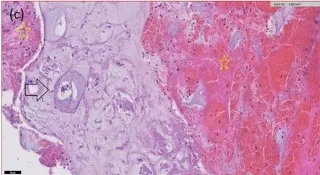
Intramedullary tissue surgically removed. A solid white material mixed with hematoma is observed. (b,c) Histological appearance of the material. Fragments of degenerate cartilaginous tissue (black arrows) consistent with cartilaginous metaplastic degeneration of IVD nucleus pulposus. Adjacent abondant fibrinohemorragic material (yellow stars). Haematoxylin and eosin stain.
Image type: pathology (h&e)